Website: macys
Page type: customer-info-address
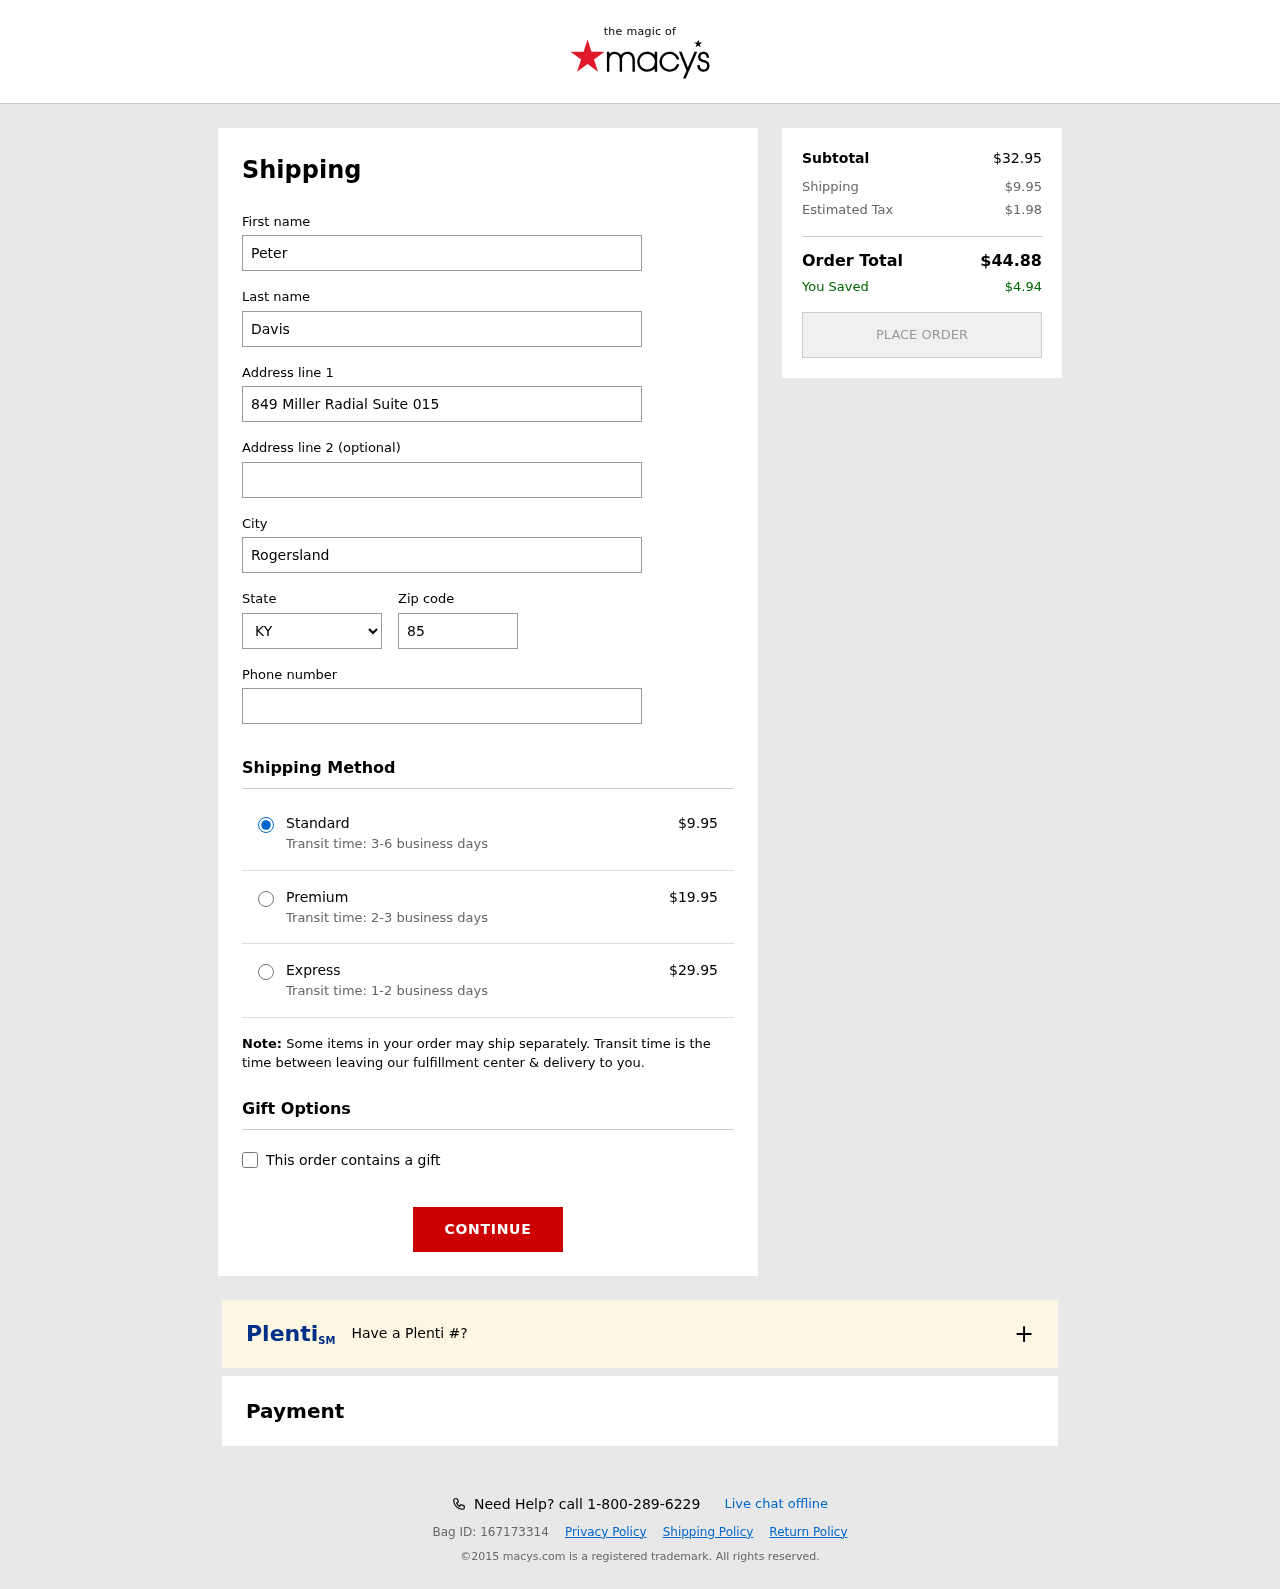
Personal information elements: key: PII_CITY
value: Rogersland
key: PII_FIRSTNAME
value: Peter
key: PII_LASTNAME
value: Davis
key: PII_PHONE
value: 8125178929
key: PII_POSTCODE
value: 85379
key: PII_STATE_ABBR
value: KY
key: PII_STREET
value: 849 Miller Radial Suite 015
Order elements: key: ORDER_SHIPPING_COST
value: $9.95
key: ORDER_SHIPPING_COST_PREMIUM
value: $19.95
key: ORDER_SHIPPING_COST_EXPRESS
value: $29.95
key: ORDER_SUBTOTAL
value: $32.95
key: ORDER_TAX
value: $1.98
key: ORDER_TOTAL
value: $44.88
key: ORDER_SAVINGS
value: $4.94